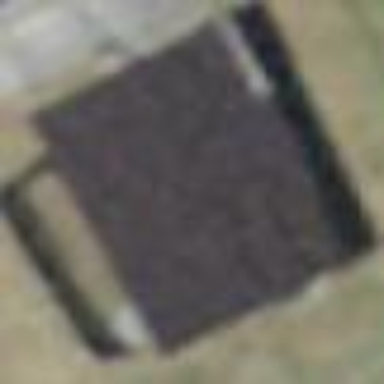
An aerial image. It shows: Shed building.